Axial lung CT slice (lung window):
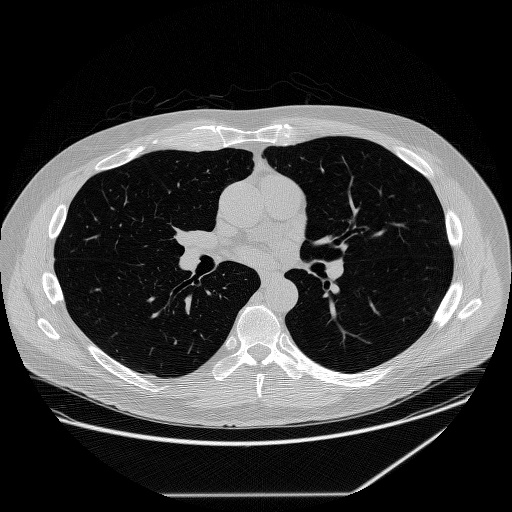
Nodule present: no